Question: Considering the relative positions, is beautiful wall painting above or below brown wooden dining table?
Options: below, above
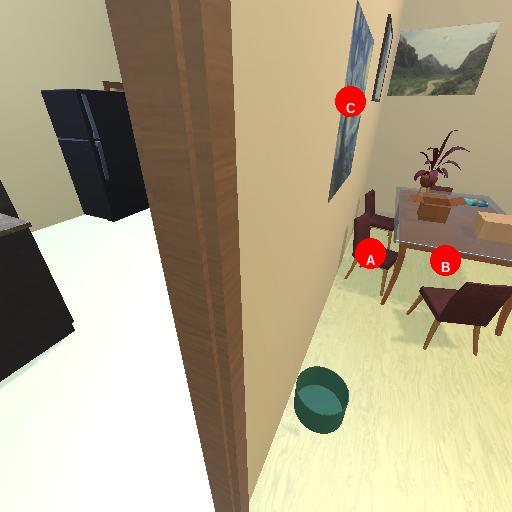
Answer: below